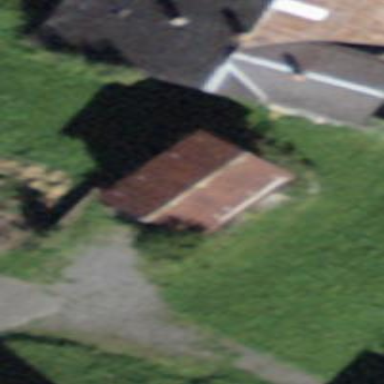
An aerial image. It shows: Barn.